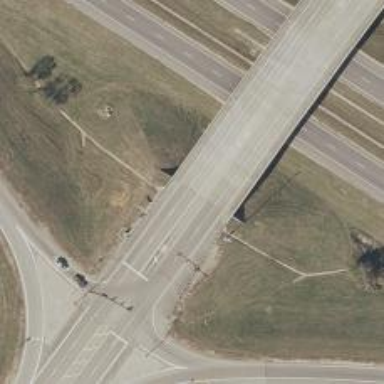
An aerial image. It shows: Tertiary road passing over beam bridge.